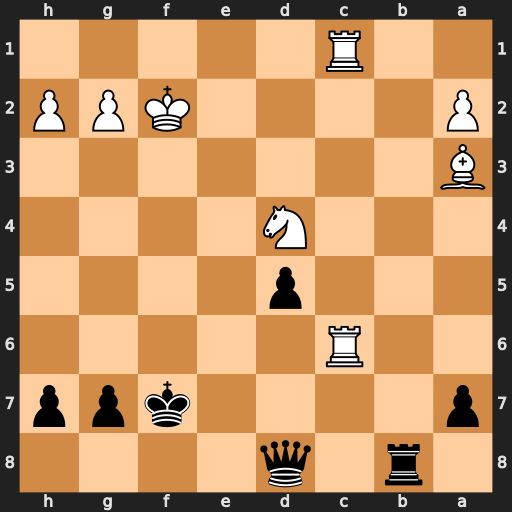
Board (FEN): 1r1q4/p4kpp/2R5/3p4/3N4/B7/P4KPP/2R5
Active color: b
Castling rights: -
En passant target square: -
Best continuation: Qh4+ Kg1 Qxd4+